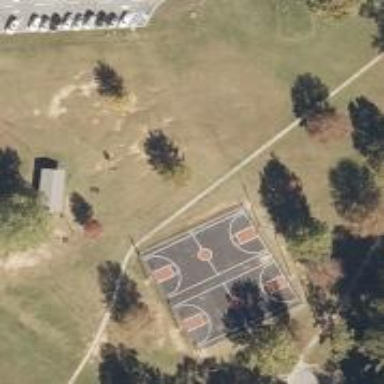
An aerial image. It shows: Basketball court in the leisure land pitch.